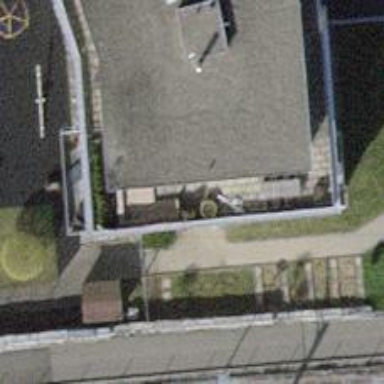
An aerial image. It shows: Kindergarten.